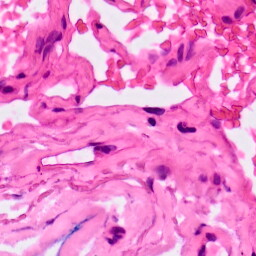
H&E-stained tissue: Lung